Interaction volume radius: 10 \u00c5
Interaction volume height: 15 \u00c5
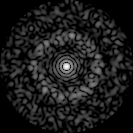
Disorder parameter: 0.8644